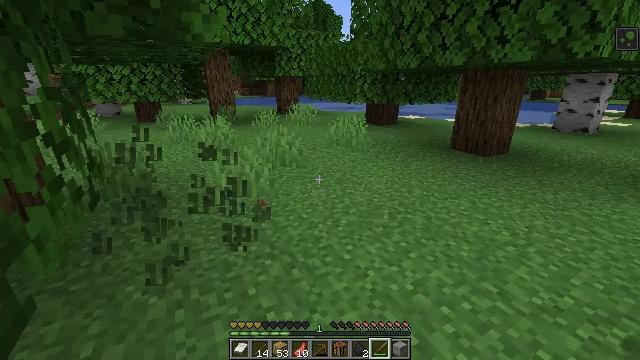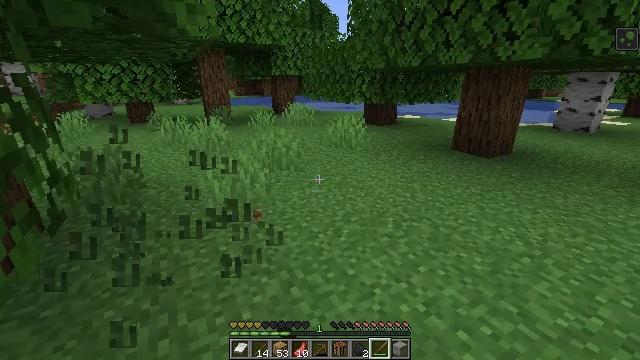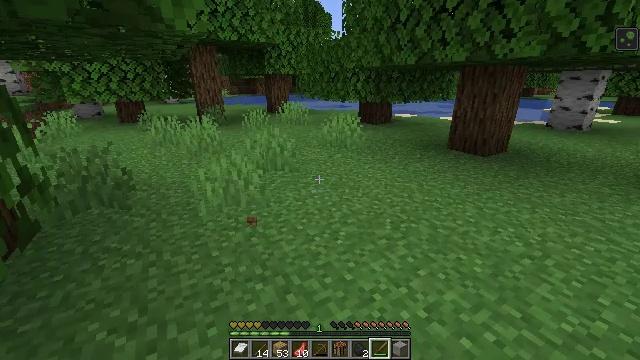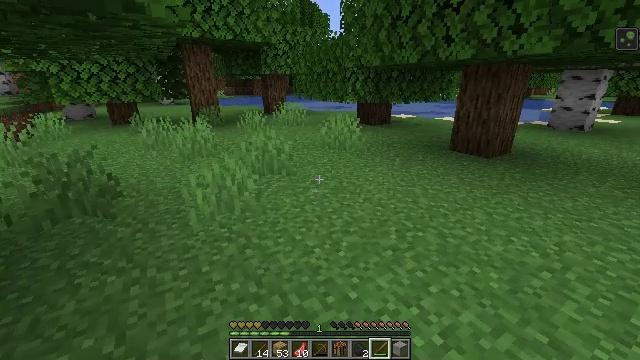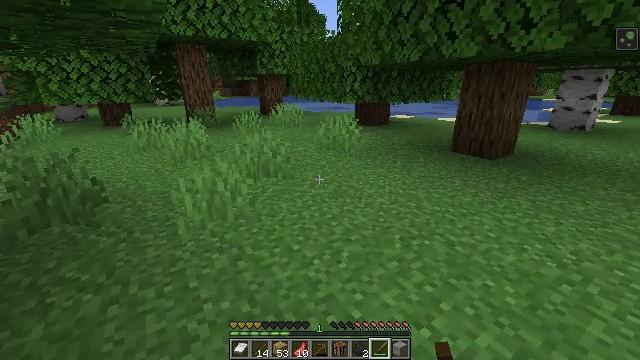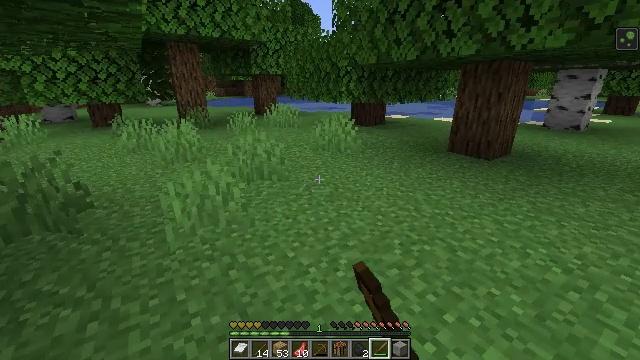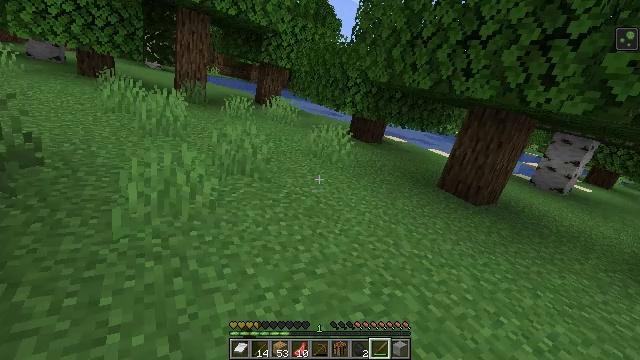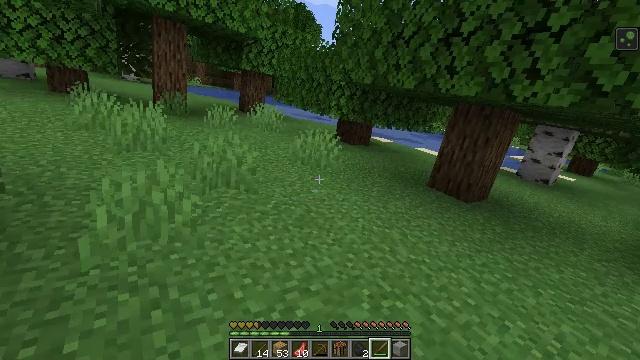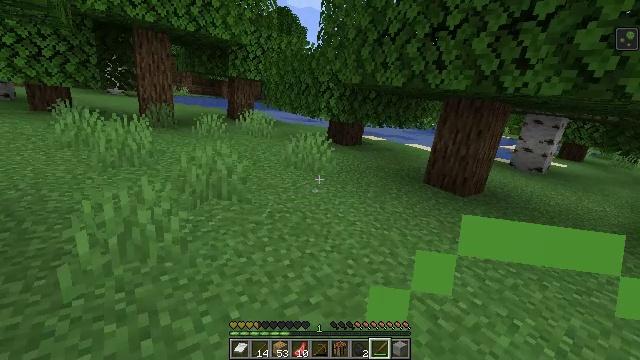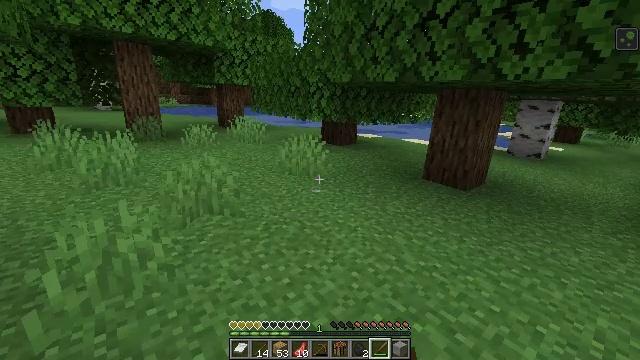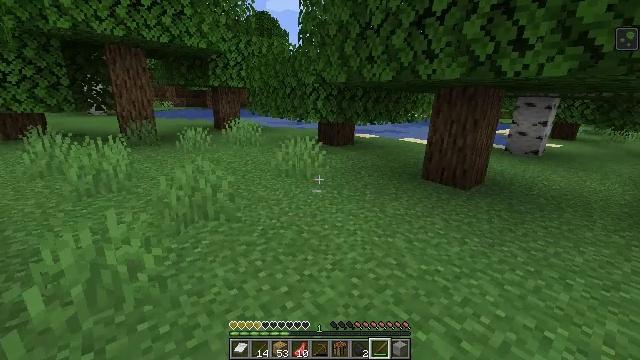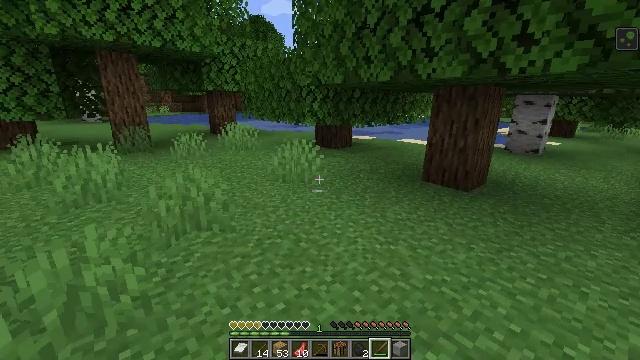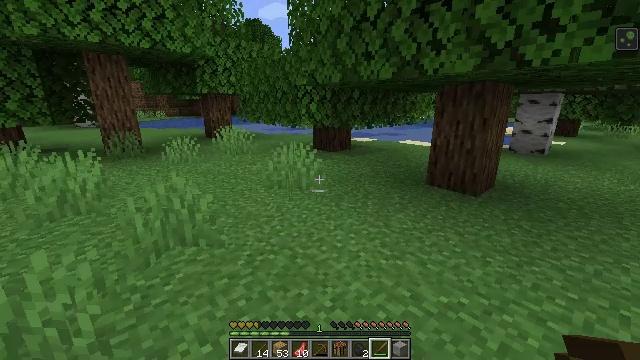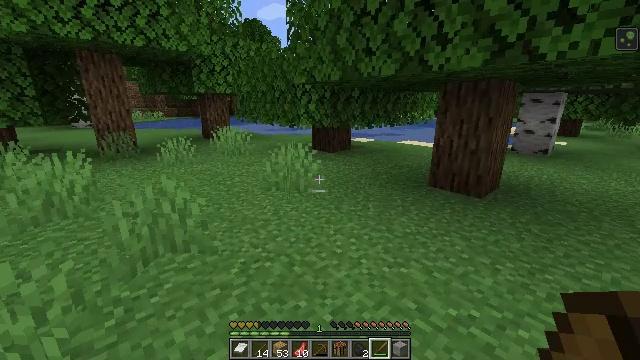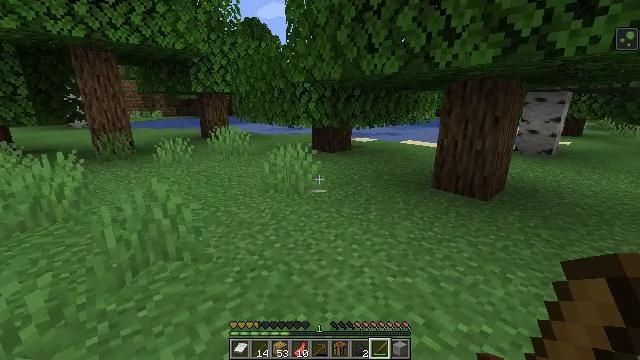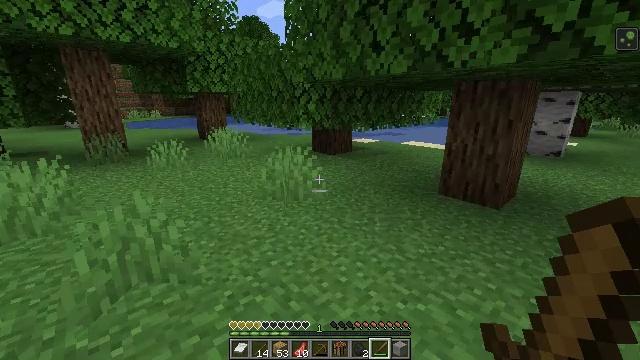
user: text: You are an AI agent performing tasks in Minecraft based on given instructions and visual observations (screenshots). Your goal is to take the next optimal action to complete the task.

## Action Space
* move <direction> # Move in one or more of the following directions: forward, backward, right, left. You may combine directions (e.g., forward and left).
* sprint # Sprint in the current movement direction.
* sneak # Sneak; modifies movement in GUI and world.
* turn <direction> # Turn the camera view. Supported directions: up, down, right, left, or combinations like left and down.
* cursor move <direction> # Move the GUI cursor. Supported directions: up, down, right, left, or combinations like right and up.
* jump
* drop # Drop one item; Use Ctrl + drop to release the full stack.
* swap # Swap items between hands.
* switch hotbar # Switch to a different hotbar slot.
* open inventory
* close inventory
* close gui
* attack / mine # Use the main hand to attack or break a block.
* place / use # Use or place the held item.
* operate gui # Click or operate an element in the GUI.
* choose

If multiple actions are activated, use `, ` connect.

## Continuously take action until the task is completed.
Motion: motion action
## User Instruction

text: Kill mobs.
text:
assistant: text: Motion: move forward, attack / mine
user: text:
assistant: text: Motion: move forward, turn right, attack / mine
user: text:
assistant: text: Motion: move forward
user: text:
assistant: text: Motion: move forward, attack / mine
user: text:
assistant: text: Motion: move forward, turn right, attack / mine
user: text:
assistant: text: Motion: move forward, turn right and up, attack / mine
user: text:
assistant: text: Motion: move forward, turn right and up
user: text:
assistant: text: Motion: move forward, turn right
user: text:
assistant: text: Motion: move forward
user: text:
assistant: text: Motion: move forward
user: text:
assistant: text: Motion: move forward
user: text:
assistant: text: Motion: move forward
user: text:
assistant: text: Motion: move forward
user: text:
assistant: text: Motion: move forward
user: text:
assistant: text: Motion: move forward
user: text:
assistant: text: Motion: move forward
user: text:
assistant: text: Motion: move forward
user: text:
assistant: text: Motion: move forward
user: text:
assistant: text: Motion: move forward
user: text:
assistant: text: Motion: move forward, jump
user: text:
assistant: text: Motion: move forward, jump
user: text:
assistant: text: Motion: move forward, jump
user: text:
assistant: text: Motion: move forward, jump
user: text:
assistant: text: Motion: move forward, jump
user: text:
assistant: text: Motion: move forward, turn right
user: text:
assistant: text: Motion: move forward, turn right
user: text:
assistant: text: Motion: move forward, turn right
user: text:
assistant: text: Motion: move forward, turn right
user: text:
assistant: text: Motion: move forward, turn right
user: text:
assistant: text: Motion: move forward, turn right